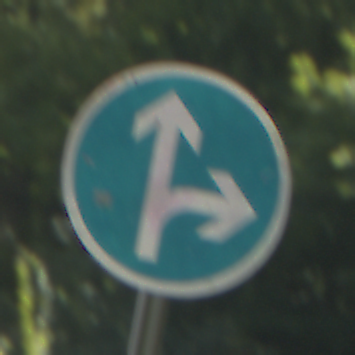
Verkehrszeichen: VorgeschriebeneFahrtrichtungGeradeausOderRechts
Umgebung: Outdoor, RoadRail
Tageszeit: Midday
Wetter: Clear
Licht: Natural
Jahreszeit: NotSpecified
Kontrast: HighContrast